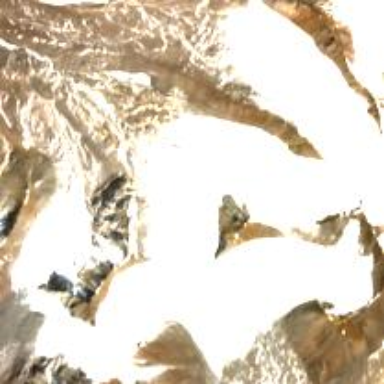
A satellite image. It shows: Majestic glacier in the distance.